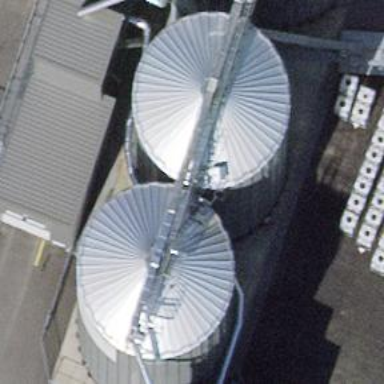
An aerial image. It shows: Silo.